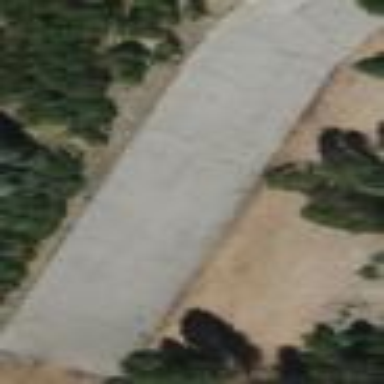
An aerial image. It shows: Parking area with asphalt surface.